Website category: university
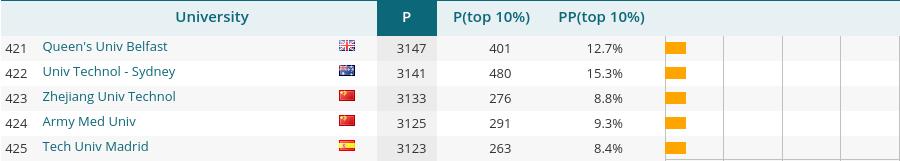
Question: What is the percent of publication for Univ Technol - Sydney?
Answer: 15.3%

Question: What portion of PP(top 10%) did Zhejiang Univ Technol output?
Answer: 8.8%

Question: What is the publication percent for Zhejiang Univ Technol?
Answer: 8.8%

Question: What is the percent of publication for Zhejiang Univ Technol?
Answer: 8.8%

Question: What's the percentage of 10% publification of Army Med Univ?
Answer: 9.3%

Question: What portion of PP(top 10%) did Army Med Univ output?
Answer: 9.3%

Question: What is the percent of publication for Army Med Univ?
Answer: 9.3%

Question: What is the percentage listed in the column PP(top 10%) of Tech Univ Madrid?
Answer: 8.4%

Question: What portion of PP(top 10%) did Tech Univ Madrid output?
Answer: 8.4%

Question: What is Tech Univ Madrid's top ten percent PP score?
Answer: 8.4%

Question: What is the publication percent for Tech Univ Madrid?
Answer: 8.4%

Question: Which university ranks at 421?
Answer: Queen's Univ Belfast

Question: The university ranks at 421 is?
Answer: Queen's Univ Belfast

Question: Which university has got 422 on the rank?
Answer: Univ Technol - Sydney

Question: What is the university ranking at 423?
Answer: Zhejiang Univ Technol

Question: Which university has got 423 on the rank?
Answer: Zhejiang Univ Technol

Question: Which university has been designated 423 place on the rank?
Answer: Zhejiang Univ Technol

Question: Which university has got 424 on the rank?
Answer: Army Med Univ

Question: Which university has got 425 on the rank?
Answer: Tech Univ Madrid

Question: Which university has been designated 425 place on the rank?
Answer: Tech Univ Madrid

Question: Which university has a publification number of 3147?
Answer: Queen's Univ Belfast

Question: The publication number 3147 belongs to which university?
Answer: Queen's Univ Belfast

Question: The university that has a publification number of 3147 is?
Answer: Queen's Univ Belfast

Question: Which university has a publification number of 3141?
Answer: Univ Technol - Sydney

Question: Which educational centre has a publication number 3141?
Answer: Univ Technol - Sydney

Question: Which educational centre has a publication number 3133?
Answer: Zhejiang Univ Technol

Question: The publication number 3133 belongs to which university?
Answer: Zhejiang Univ Technol

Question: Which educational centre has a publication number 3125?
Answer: Army Med Univ

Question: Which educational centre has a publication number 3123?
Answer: Tech Univ Madrid

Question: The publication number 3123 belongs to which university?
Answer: Tech Univ Madrid

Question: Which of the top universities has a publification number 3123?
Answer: Tech Univ Madrid

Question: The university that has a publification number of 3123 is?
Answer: Tech Univ Madrid

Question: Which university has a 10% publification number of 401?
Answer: Queen's Univ Belfast

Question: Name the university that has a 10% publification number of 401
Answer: Queen's Univ Belfast

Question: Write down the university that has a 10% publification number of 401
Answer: Queen's Univ Belfast

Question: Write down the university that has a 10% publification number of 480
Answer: Univ Technol - Sydney

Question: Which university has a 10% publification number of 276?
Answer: Zhejiang Univ Technol

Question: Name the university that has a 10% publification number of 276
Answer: Zhejiang Univ Technol

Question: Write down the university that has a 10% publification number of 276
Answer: Zhejiang Univ Technol

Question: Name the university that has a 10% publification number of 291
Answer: Army Med Univ

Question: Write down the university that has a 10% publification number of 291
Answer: Army Med Univ

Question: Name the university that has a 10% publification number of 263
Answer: Tech Univ Madrid